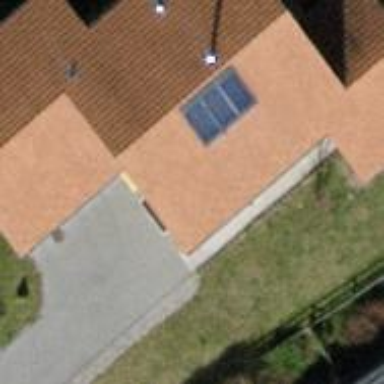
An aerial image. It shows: Gabled roof house.